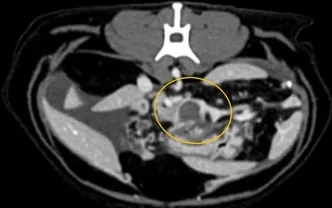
Findings of the first computed tomography scan of a 9-year-old cat presenting with recurrent ascites of unknown etiology. Delayed phase. A mass showing connectivity with the left leg of the pancreas was observed; it was ill-defined, amorphous with an irregular margin, and an ambiguous ventral margin. No significant internal contrast enhancement was observed in any phase after imaging, and it was homogenously hypodense compared with normal pancreatic parenchyma.
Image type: radiology (ct)